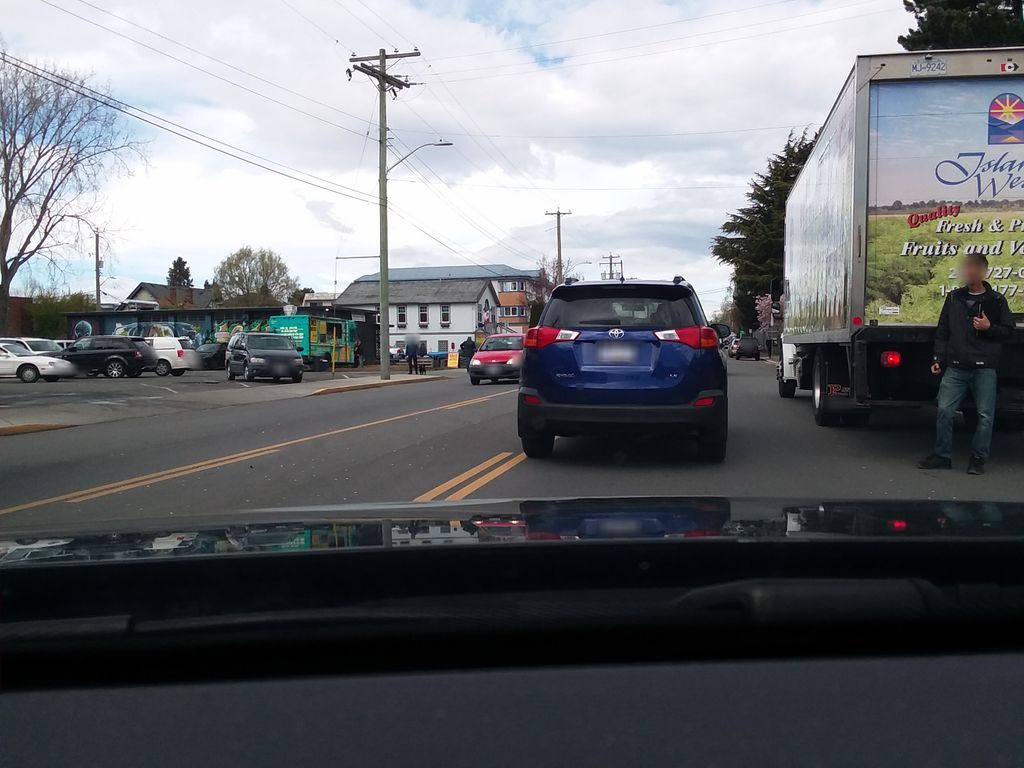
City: victoria